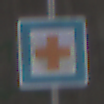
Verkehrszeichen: ErsteHilfe
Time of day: MorningAfternoon
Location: Outdoor (Suburban)
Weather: PartlyCloudy
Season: NotSpecified
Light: Natural